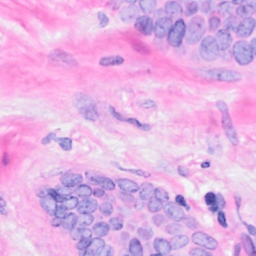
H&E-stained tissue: Breast